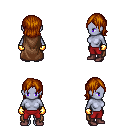
a pixel art fantasy rpg character, female body template, dark elf, purple skin, brown cape, red pants, brunette long bangs hairstyle, gold gloves, maroon shoes, four views (front, back, left, right), 2x2 character sprite sheet, small pixel art, hard edges, no anti-aliasing